Field crop: maize
Growth stage: 2
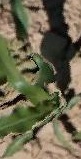
Species: maize